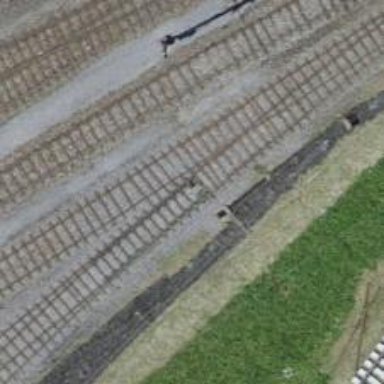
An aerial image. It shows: Railway yard with one track. The railway is electrified with contact line.